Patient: sex M, age 57
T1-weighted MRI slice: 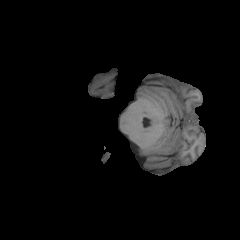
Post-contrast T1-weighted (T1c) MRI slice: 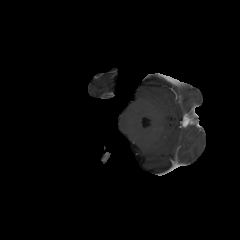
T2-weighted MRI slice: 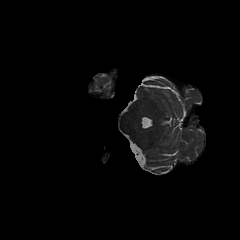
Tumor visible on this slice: no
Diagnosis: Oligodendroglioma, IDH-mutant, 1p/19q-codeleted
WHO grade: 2